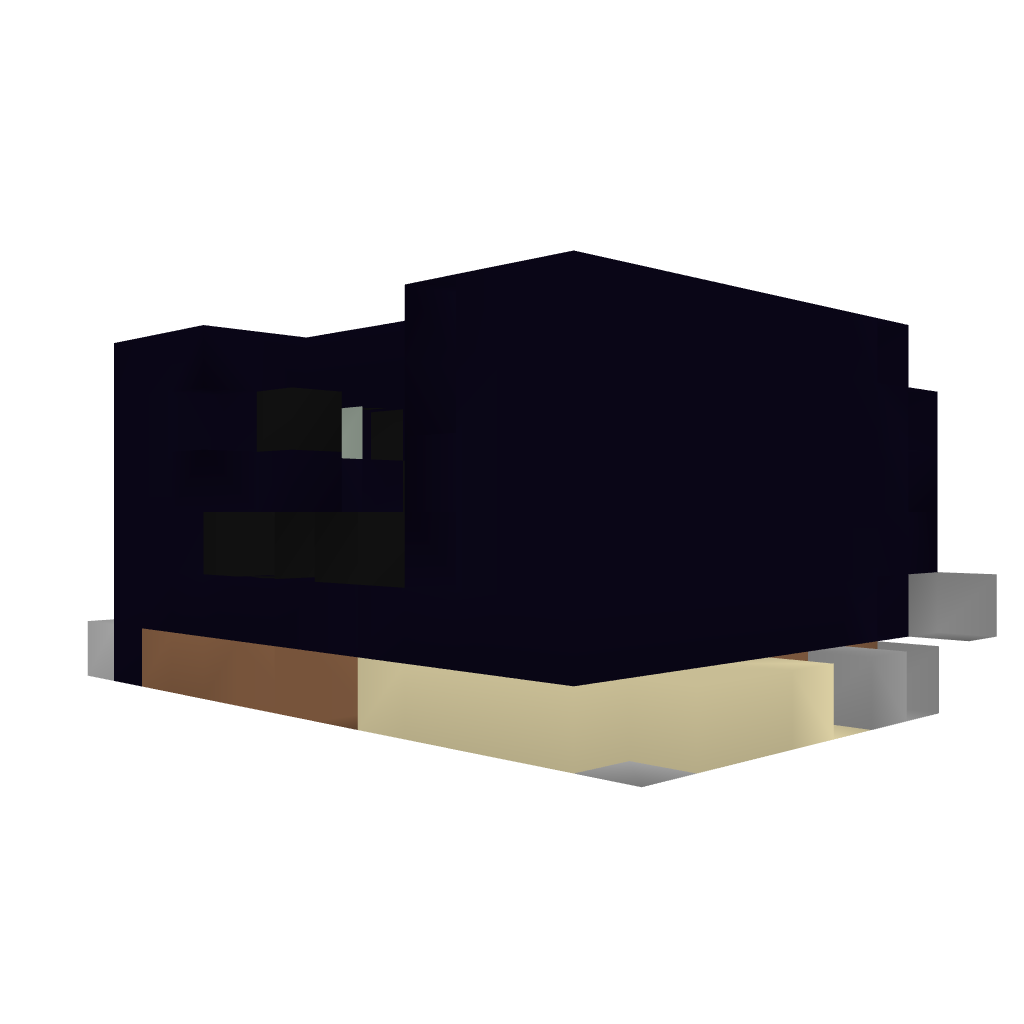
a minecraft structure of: Double TNT Launcher